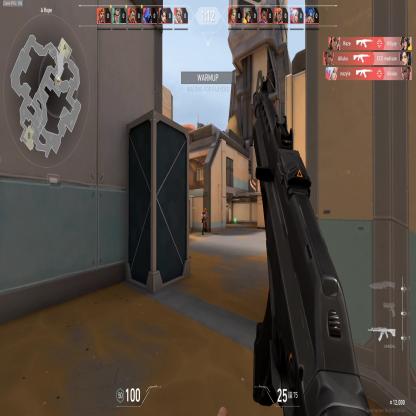
Label: enemy